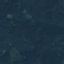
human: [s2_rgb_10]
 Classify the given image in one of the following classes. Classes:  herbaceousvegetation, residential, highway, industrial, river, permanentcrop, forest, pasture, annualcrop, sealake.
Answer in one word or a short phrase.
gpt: Forest